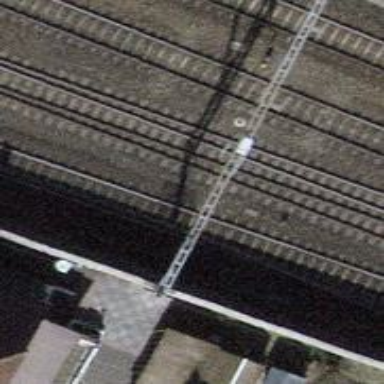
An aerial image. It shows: Single railway track with electrified contact line.